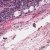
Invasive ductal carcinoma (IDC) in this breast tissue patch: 1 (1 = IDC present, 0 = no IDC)